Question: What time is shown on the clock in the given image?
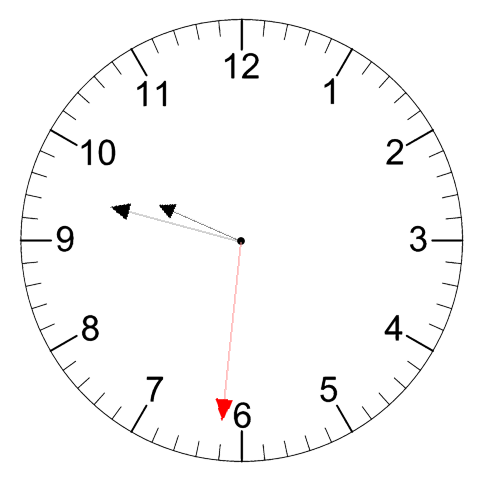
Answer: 09:47:31